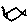
Label: fish